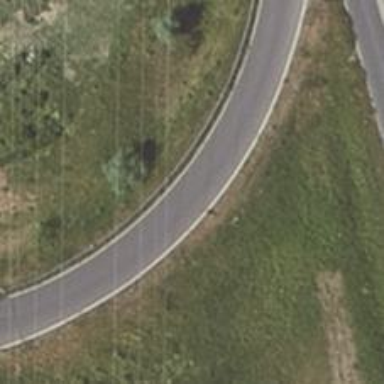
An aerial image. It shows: Trunk link highway with asphalt surface.